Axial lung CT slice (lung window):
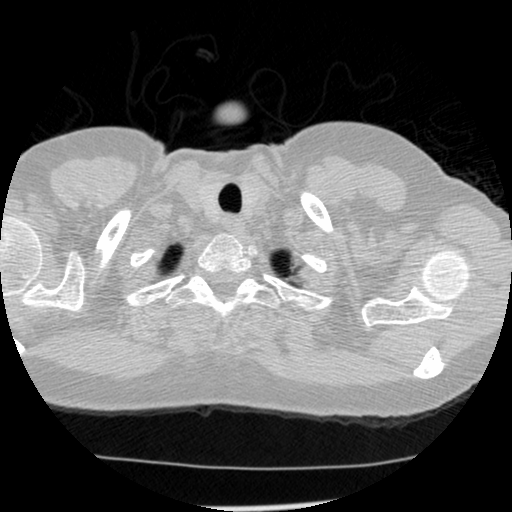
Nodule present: no